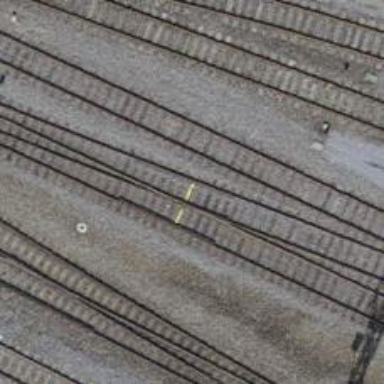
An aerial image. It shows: Single-track electrified railway siding with contact line.